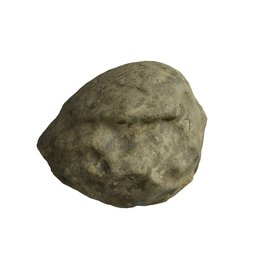
Label: nature